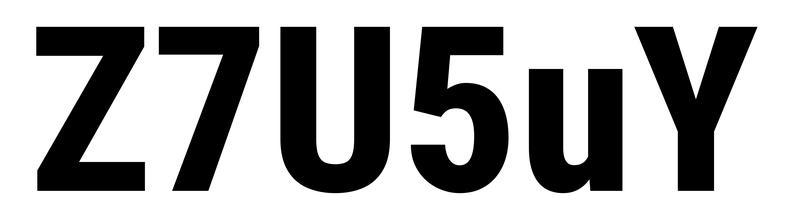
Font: Roboto_Condensed_ExtraBold